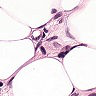
Metastatic tissue present: yes